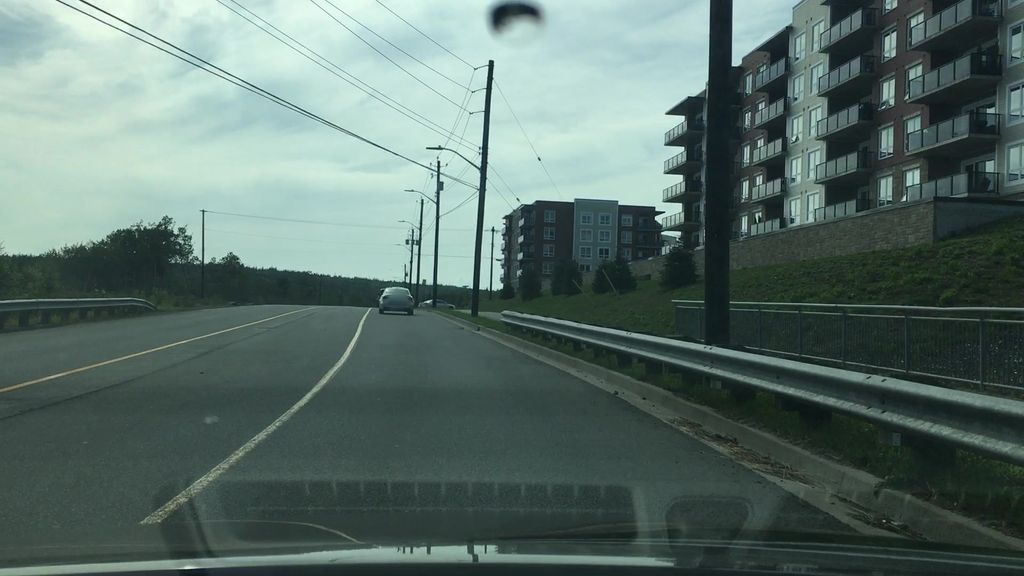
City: halifax